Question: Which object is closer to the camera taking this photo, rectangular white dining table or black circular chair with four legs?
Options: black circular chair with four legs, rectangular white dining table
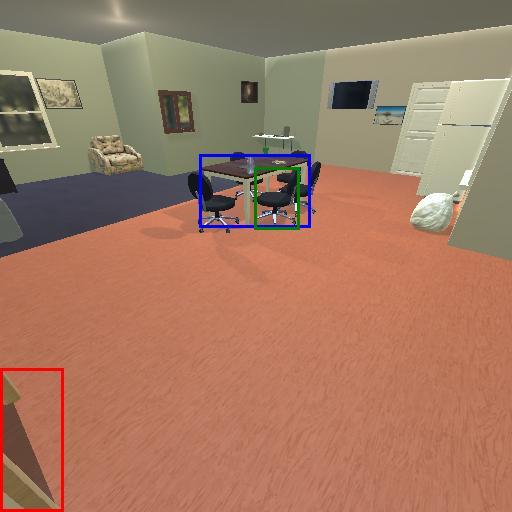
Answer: black circular chair with four legs